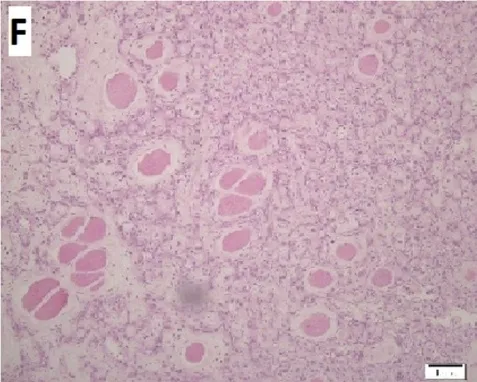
Hematoxylin and eosin stain of chest wall mass, (original magnification 10x and 20x); shows a homogeneous thick and thin-walled blood vessels with proliferating vascular spaces of capillaries of cavernous type with intervening fibrous stroma showing clusters of non-canalizing endothelial cells with no atypia nor malignancy (F).
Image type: pathology (h&e)